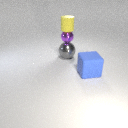
large gray metal sphere below small purple metal sphere